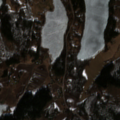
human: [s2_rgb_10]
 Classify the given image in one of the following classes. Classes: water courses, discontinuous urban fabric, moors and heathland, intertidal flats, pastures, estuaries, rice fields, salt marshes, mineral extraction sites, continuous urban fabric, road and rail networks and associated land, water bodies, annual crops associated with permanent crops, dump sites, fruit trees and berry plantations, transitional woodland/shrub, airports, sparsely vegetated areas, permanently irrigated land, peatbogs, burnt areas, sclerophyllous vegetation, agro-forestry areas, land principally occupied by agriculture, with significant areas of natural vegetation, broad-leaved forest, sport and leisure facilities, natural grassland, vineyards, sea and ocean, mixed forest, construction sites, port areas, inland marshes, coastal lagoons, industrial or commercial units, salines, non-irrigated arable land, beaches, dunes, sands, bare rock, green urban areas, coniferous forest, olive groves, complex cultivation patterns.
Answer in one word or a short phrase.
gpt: land principally occupied by agriculture, with significant areas of natural vegetation, coniferous forest, mixed forest, water bodies